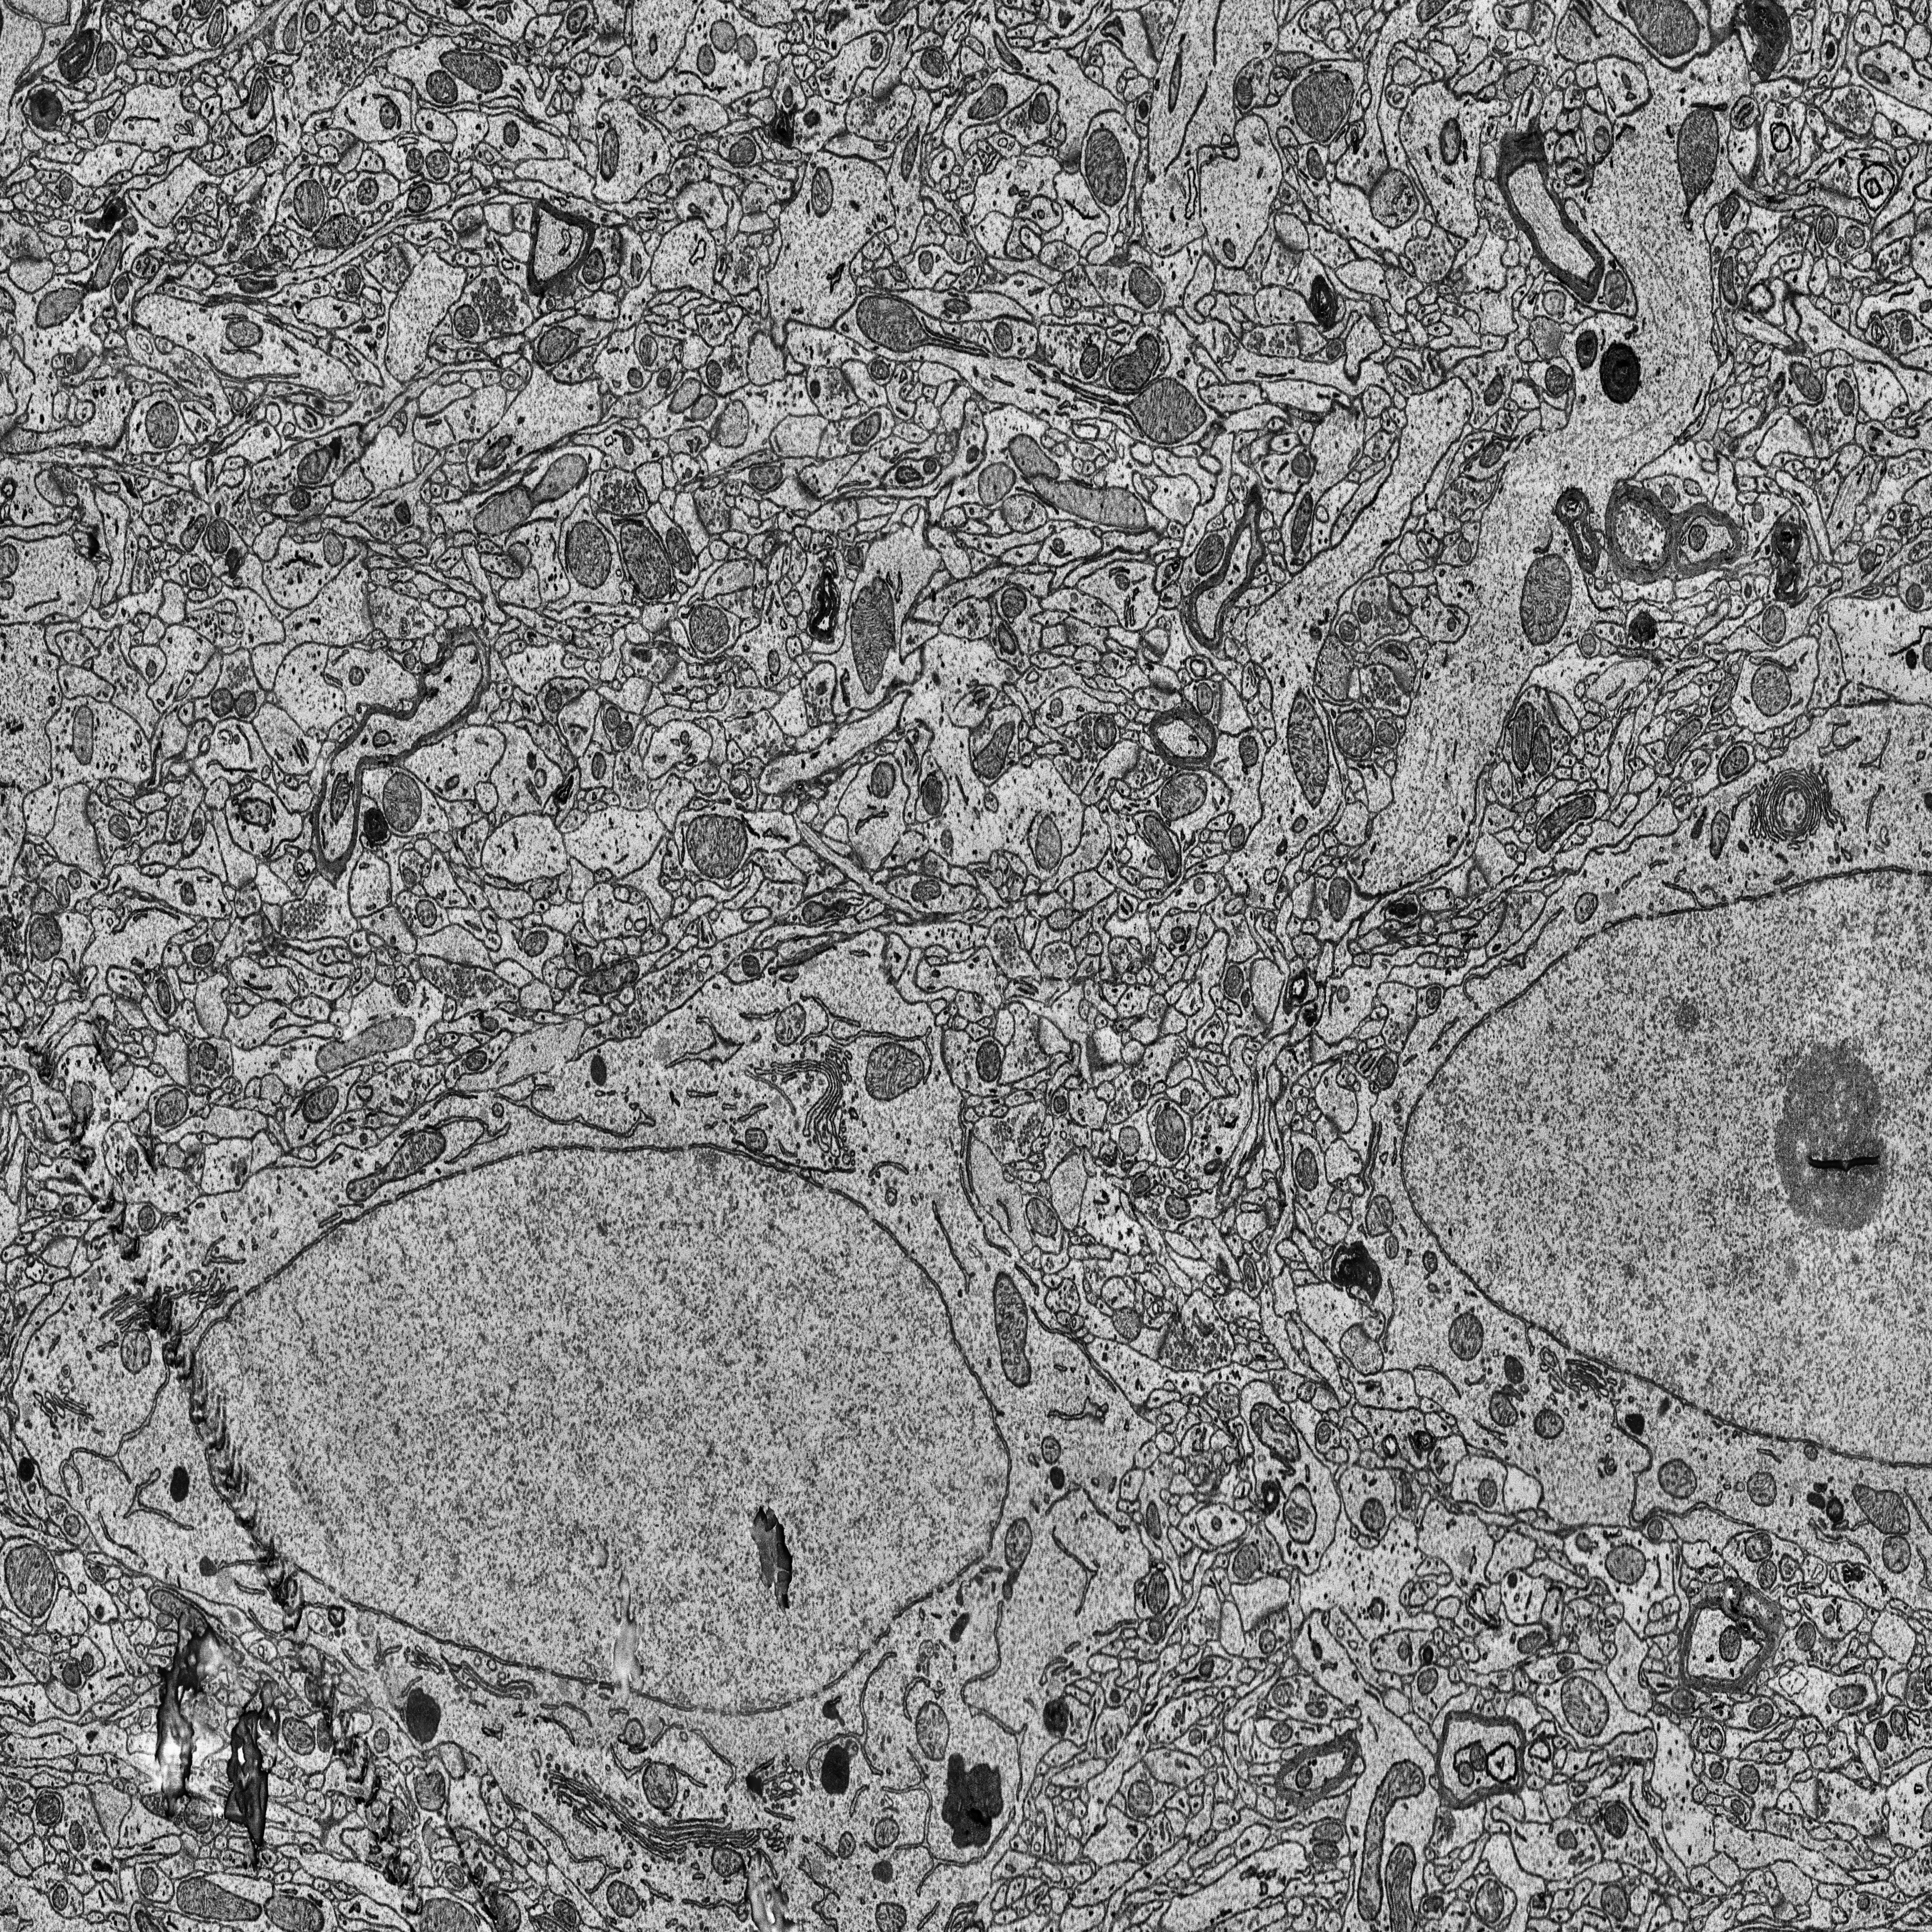
Electron microscopy slice of rat cortex tissue
Slice depth (z): 307
Mitochondria instances in slice: 361